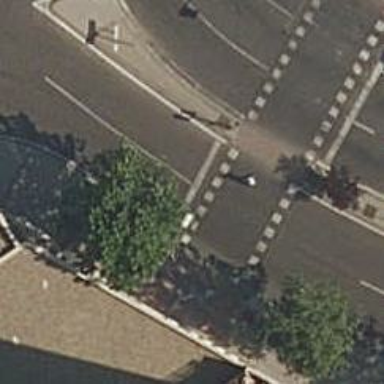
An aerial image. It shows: Crossing with traffic signals.